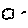
Label: cloud